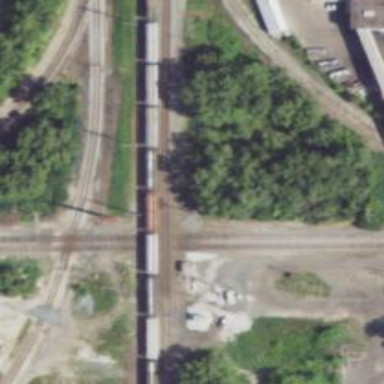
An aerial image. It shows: Railway junction.